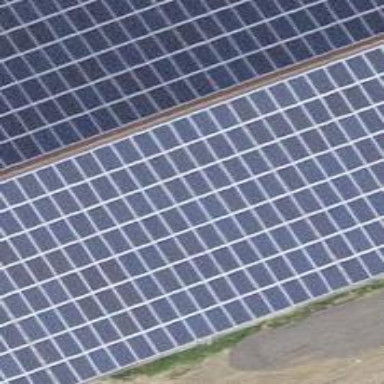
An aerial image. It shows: Solar power generator using photovoltaic method with solar photovoltaic panel types.